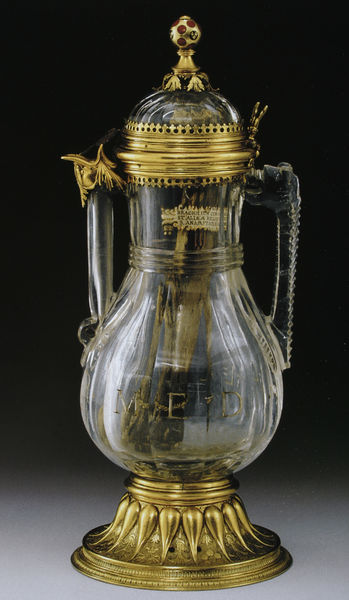
Titel: Kanne mit Löwenhenkel
Standort: Florenz
Institution: San Lorenzo, Tesoro
Schlagwörter: blau, fuß, glas, grau, hintergrund, schmuck, schwarz, weiss, ornament, feier, silber, sockel, spiegelung, kirche, gold, edelsteine, gotik, krone, arbeit, rund, henkel, kanne, krug, vase, farbig, schrift, schnabel, farbe, kuppel, inschrift, glanz, verzierung, metall, bauch, edel, foto, fotografie, photographie, griff, knochen, becher, deckel, gefäß, messing, antike, glaube, wurzel, kaffeekanne, buchstaben, kugel, pracht, sieg, photo, verziert, aufschrift, zacken, griffe, knauf, karaffe, kristall, farbfoto, scharnier, fabelwesen, durchsichtig, edelstein, reichtum, teekanne, löwe, golden, pokal, ornamentik, fotographie, kristallglas, jubiläum, kelche, reliquie, geschliffen, wertvoll, humpen, rubin, verziehrung, trinkgefäß, inhalt, golg, vae, rubine, kristal, teekann, trinkbecher, juwelen, gefäass, m, e, d, symmettrisch, med, applikaturen, edelstein am deckel, häßliches teil, hintergrunmd